Field crop: maize
Growth stage: 2
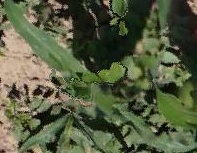
Species: maize